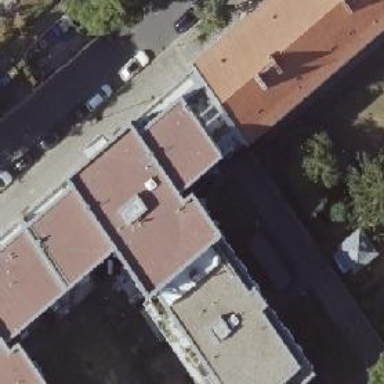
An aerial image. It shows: Part of building.